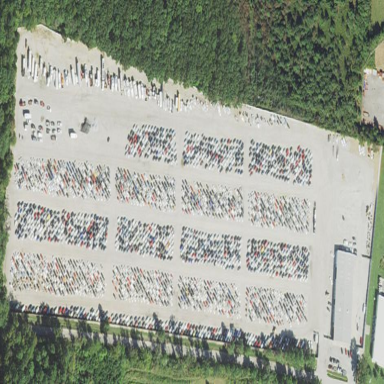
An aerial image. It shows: Industrial area designated for auto wrecking activities.